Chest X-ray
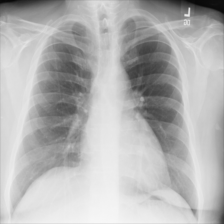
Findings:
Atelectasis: negative
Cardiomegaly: negative
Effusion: negative
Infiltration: positive
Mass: negative
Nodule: negative
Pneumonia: negative
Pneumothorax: negative
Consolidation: negative
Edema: negative
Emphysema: negative
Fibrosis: negative
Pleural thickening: negative
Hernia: negative